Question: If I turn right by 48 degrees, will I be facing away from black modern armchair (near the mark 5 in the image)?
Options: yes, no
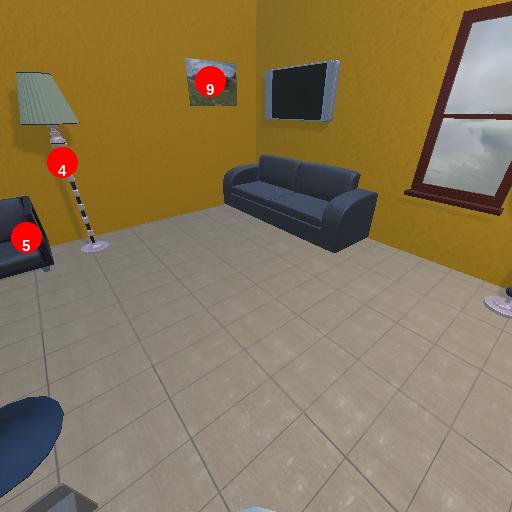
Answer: yes